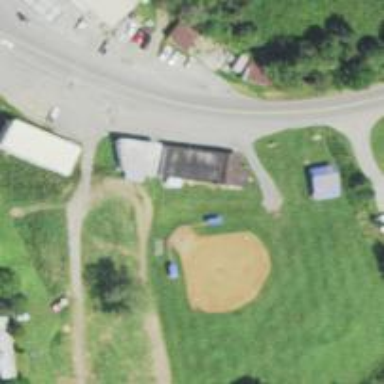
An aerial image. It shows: Baseball pitch for leisure land activities.